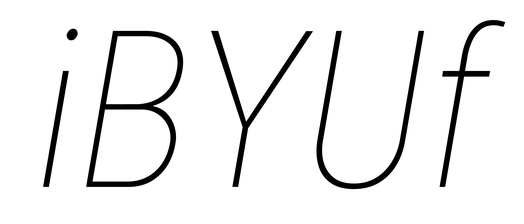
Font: Roboto-Italic_Condensed_Thin_Italic